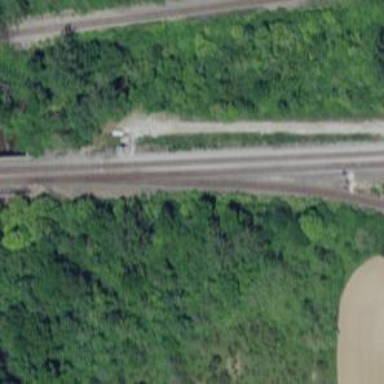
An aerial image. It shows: Railway junction.